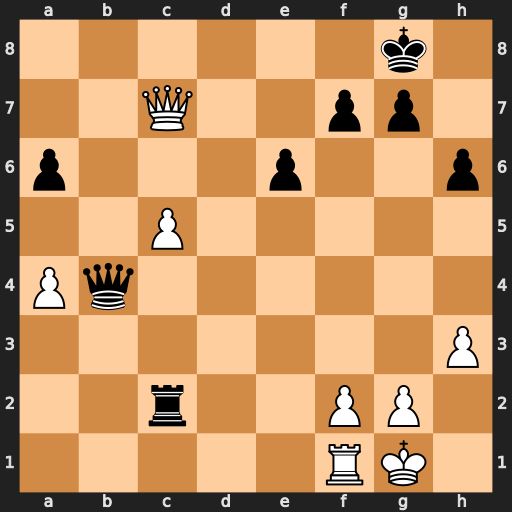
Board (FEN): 6k1/2Q2pp1/p3p2p/2P5/Pq6/7P/2r2PP1/5RK1
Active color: w
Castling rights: -
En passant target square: -
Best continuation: Qd8+ Kh7 Qd3+ f5 Qxc2